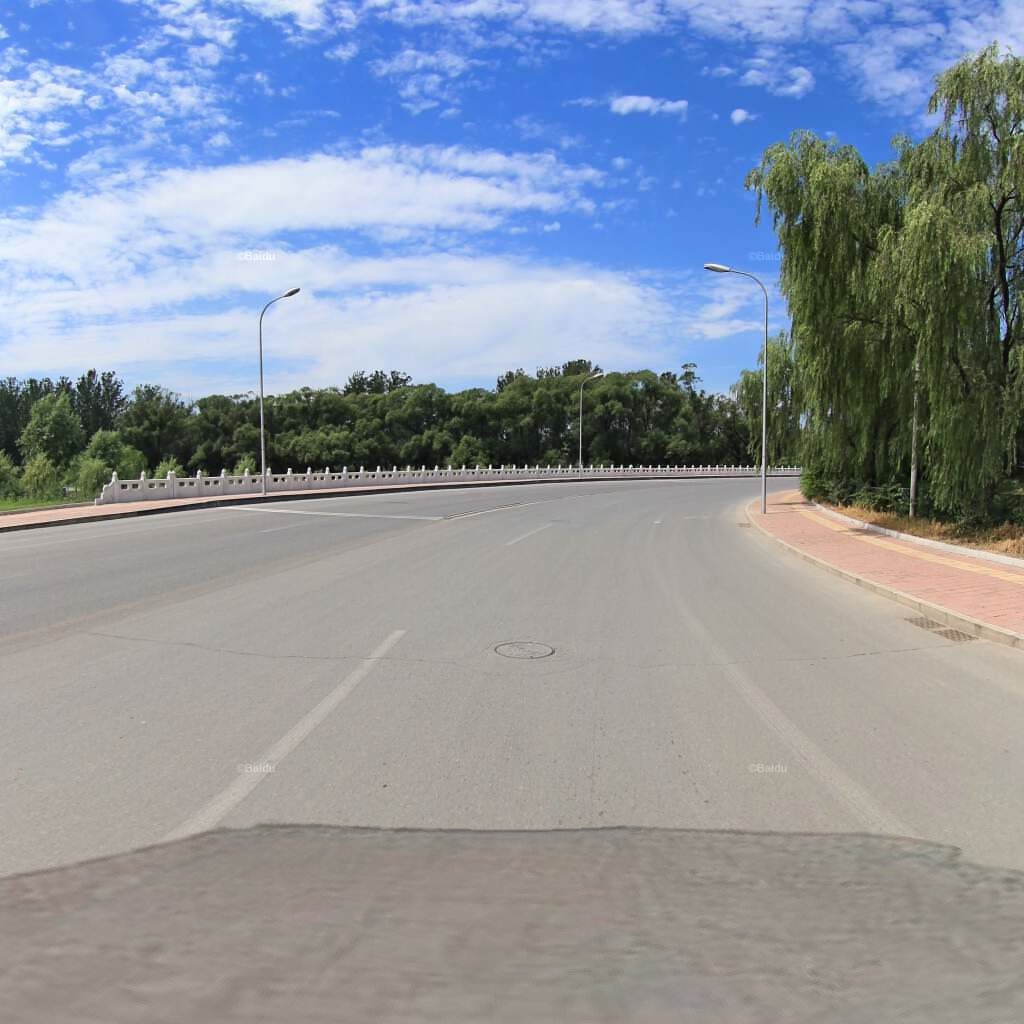
Region: Haidian
Road damage annotations: transverse crack, manhole cover